Aerial crown-view tile of a tropical tree (Barro Colorado Island, Panama), acquired 20241112:
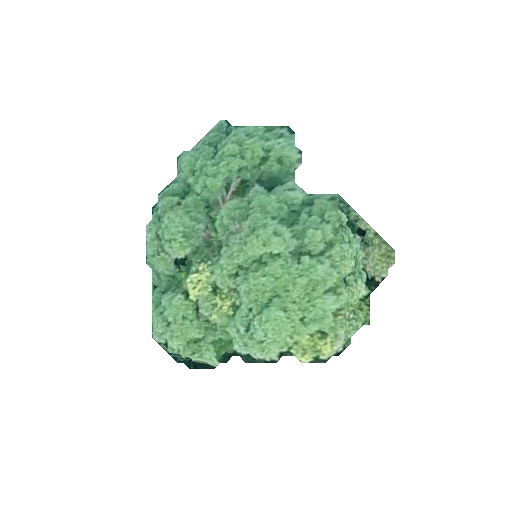
Species: Aspidosperma desmanthum
GBIF accepted scientific name: Aspidosperma desmanthum
Crown area: 67.229 m²